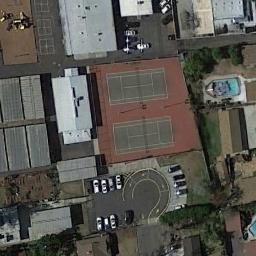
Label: tennis_court